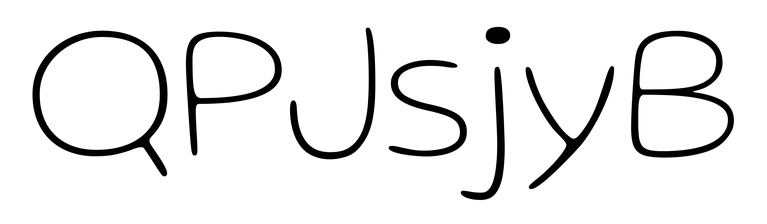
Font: Gluten_Thin